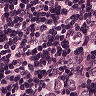
Metastatic tissue present: yes